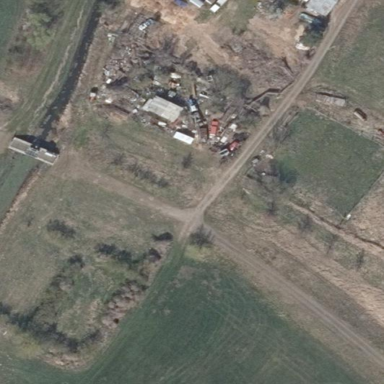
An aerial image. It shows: Farmyard area.